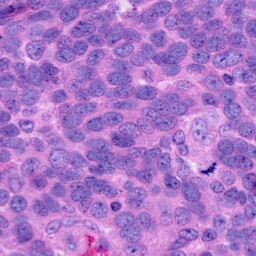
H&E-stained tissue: Ovarian